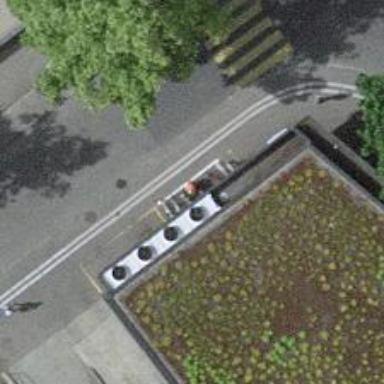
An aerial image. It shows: Floor bicycle parking area.